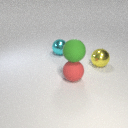
large yellow metal sphere to the right of large cyan metal sphere